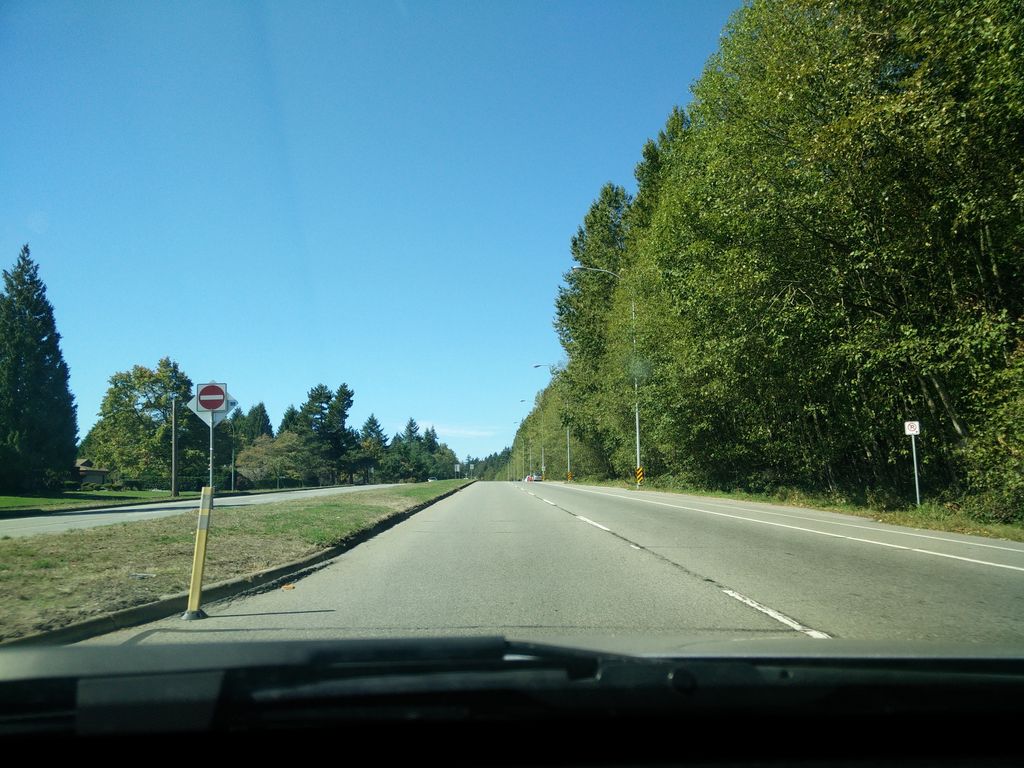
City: vancouver